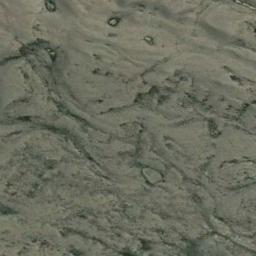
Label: desert